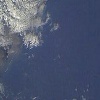
Label: water